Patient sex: M
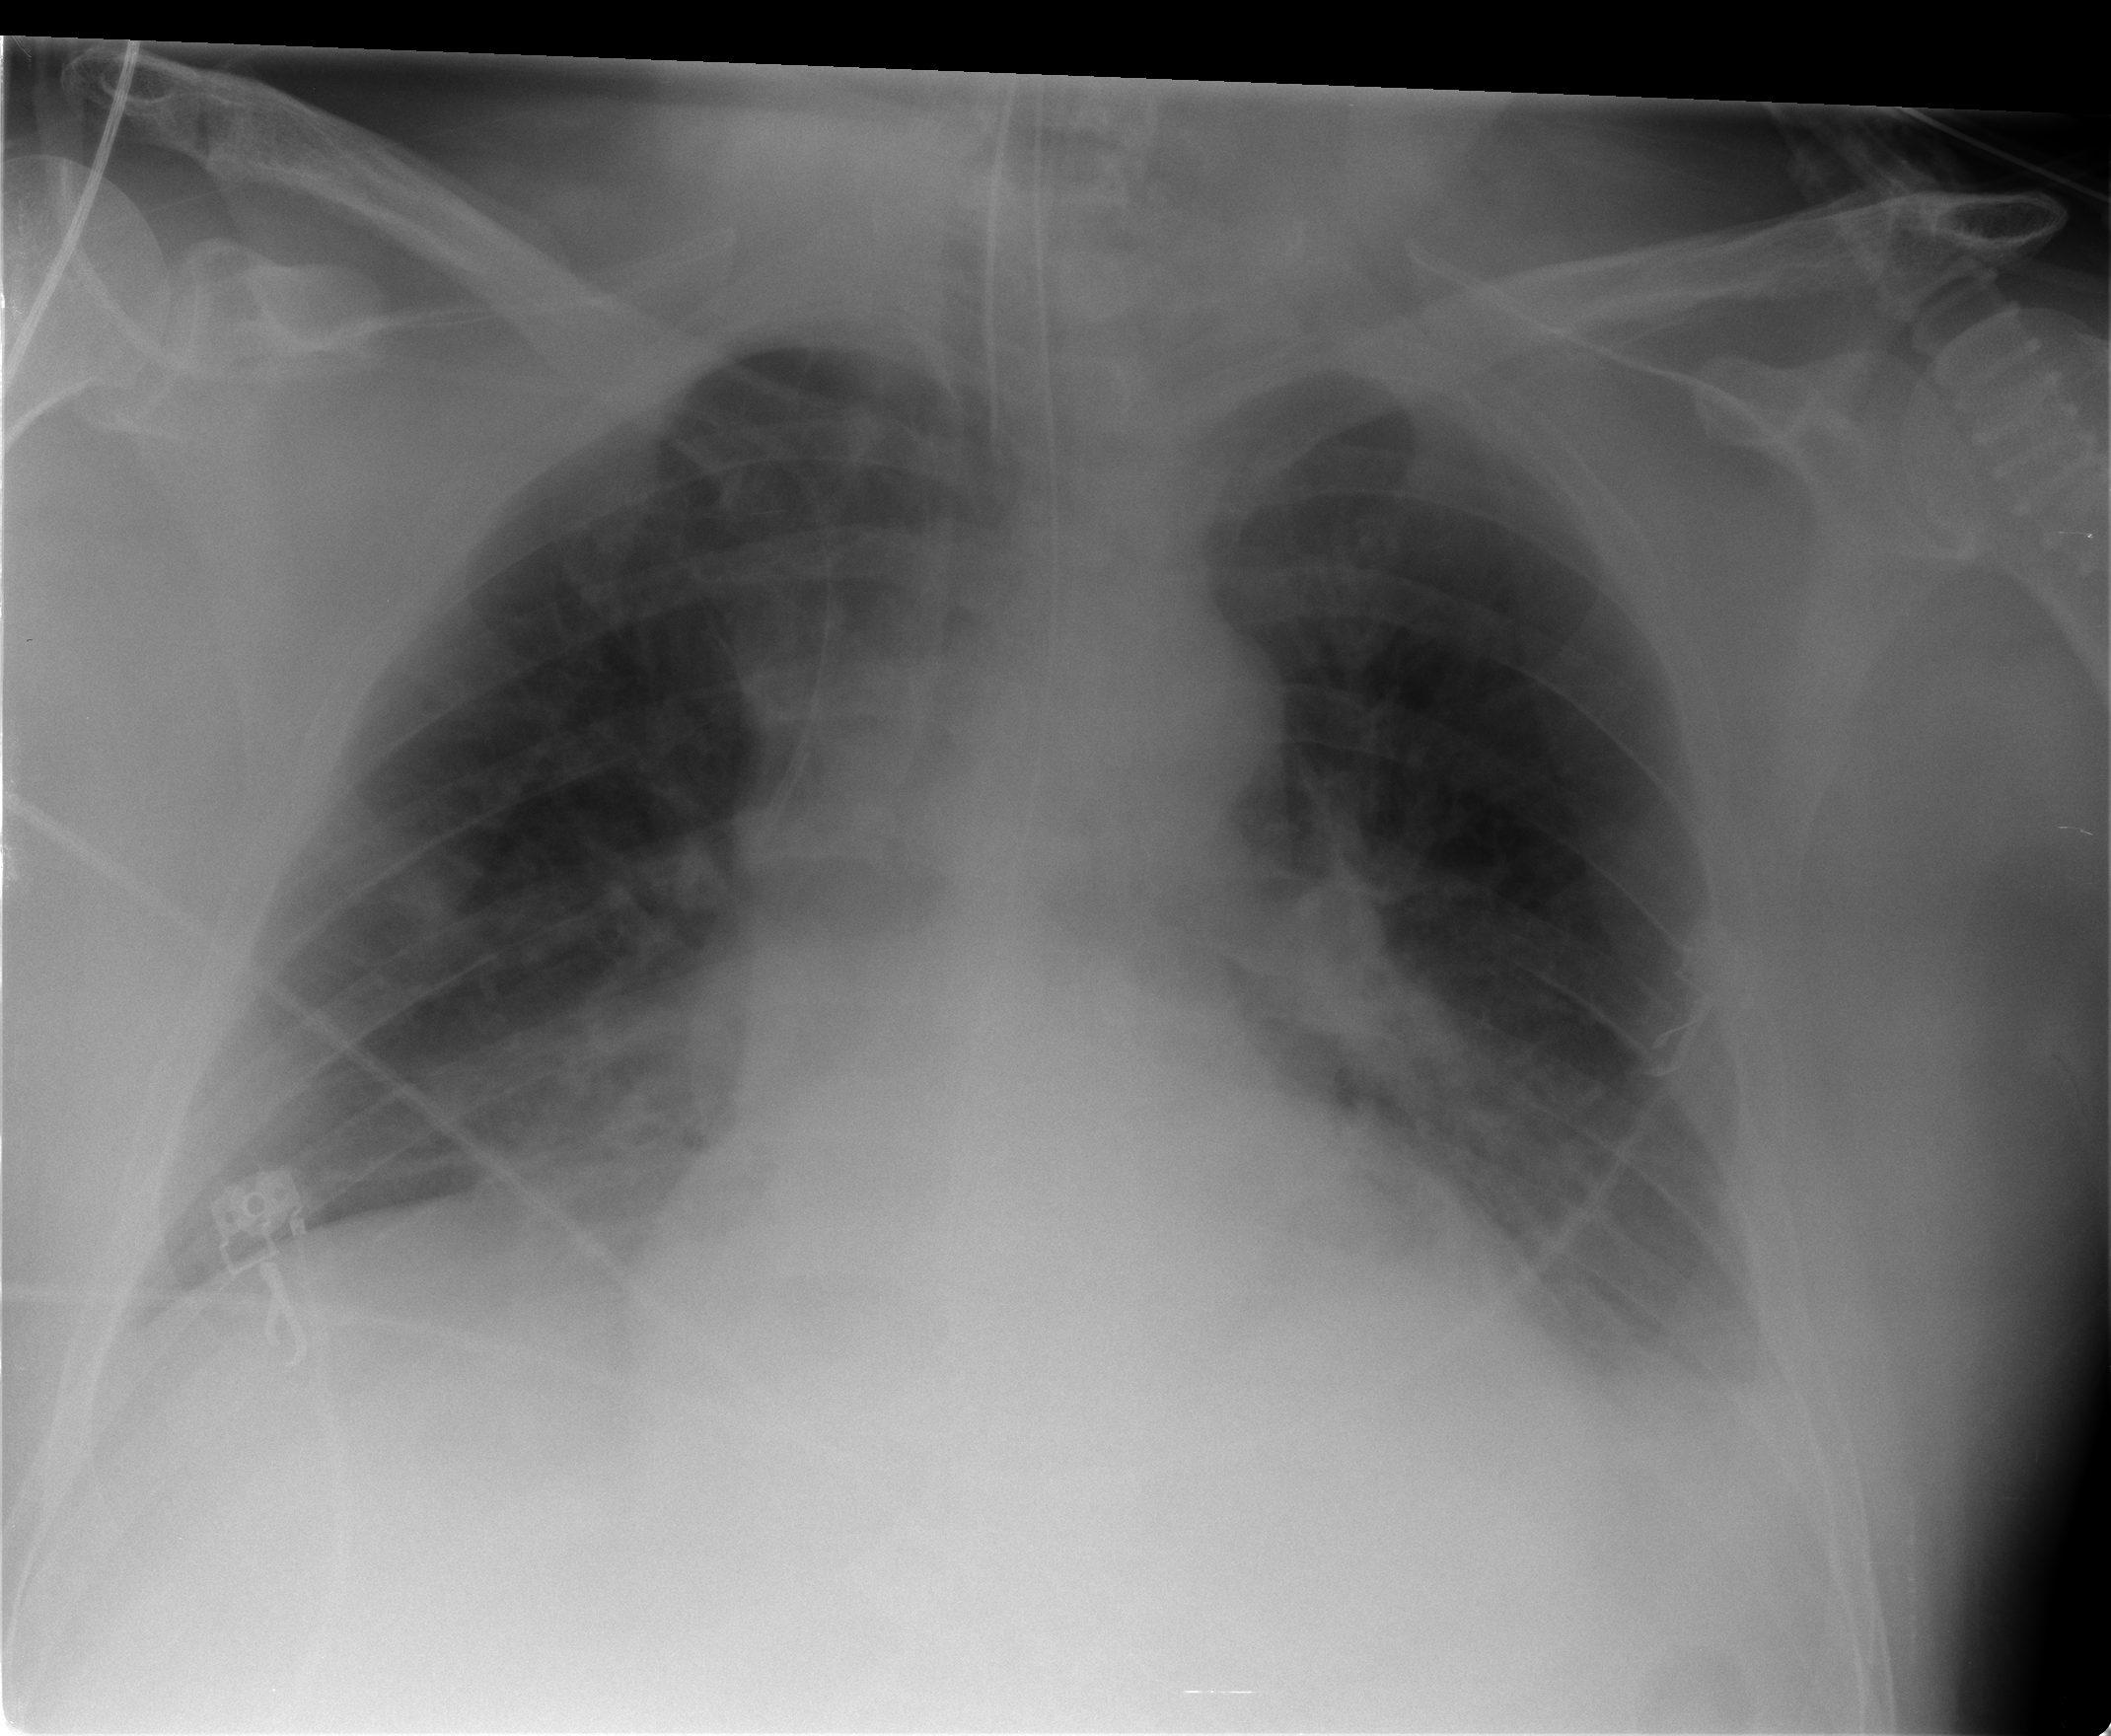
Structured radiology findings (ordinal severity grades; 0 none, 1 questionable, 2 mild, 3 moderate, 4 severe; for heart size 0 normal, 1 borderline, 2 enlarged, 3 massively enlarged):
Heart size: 2
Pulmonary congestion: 2
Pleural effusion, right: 0
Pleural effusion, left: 1
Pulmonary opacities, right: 1
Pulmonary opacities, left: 0
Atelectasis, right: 2
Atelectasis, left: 2